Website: home-depot
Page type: cart
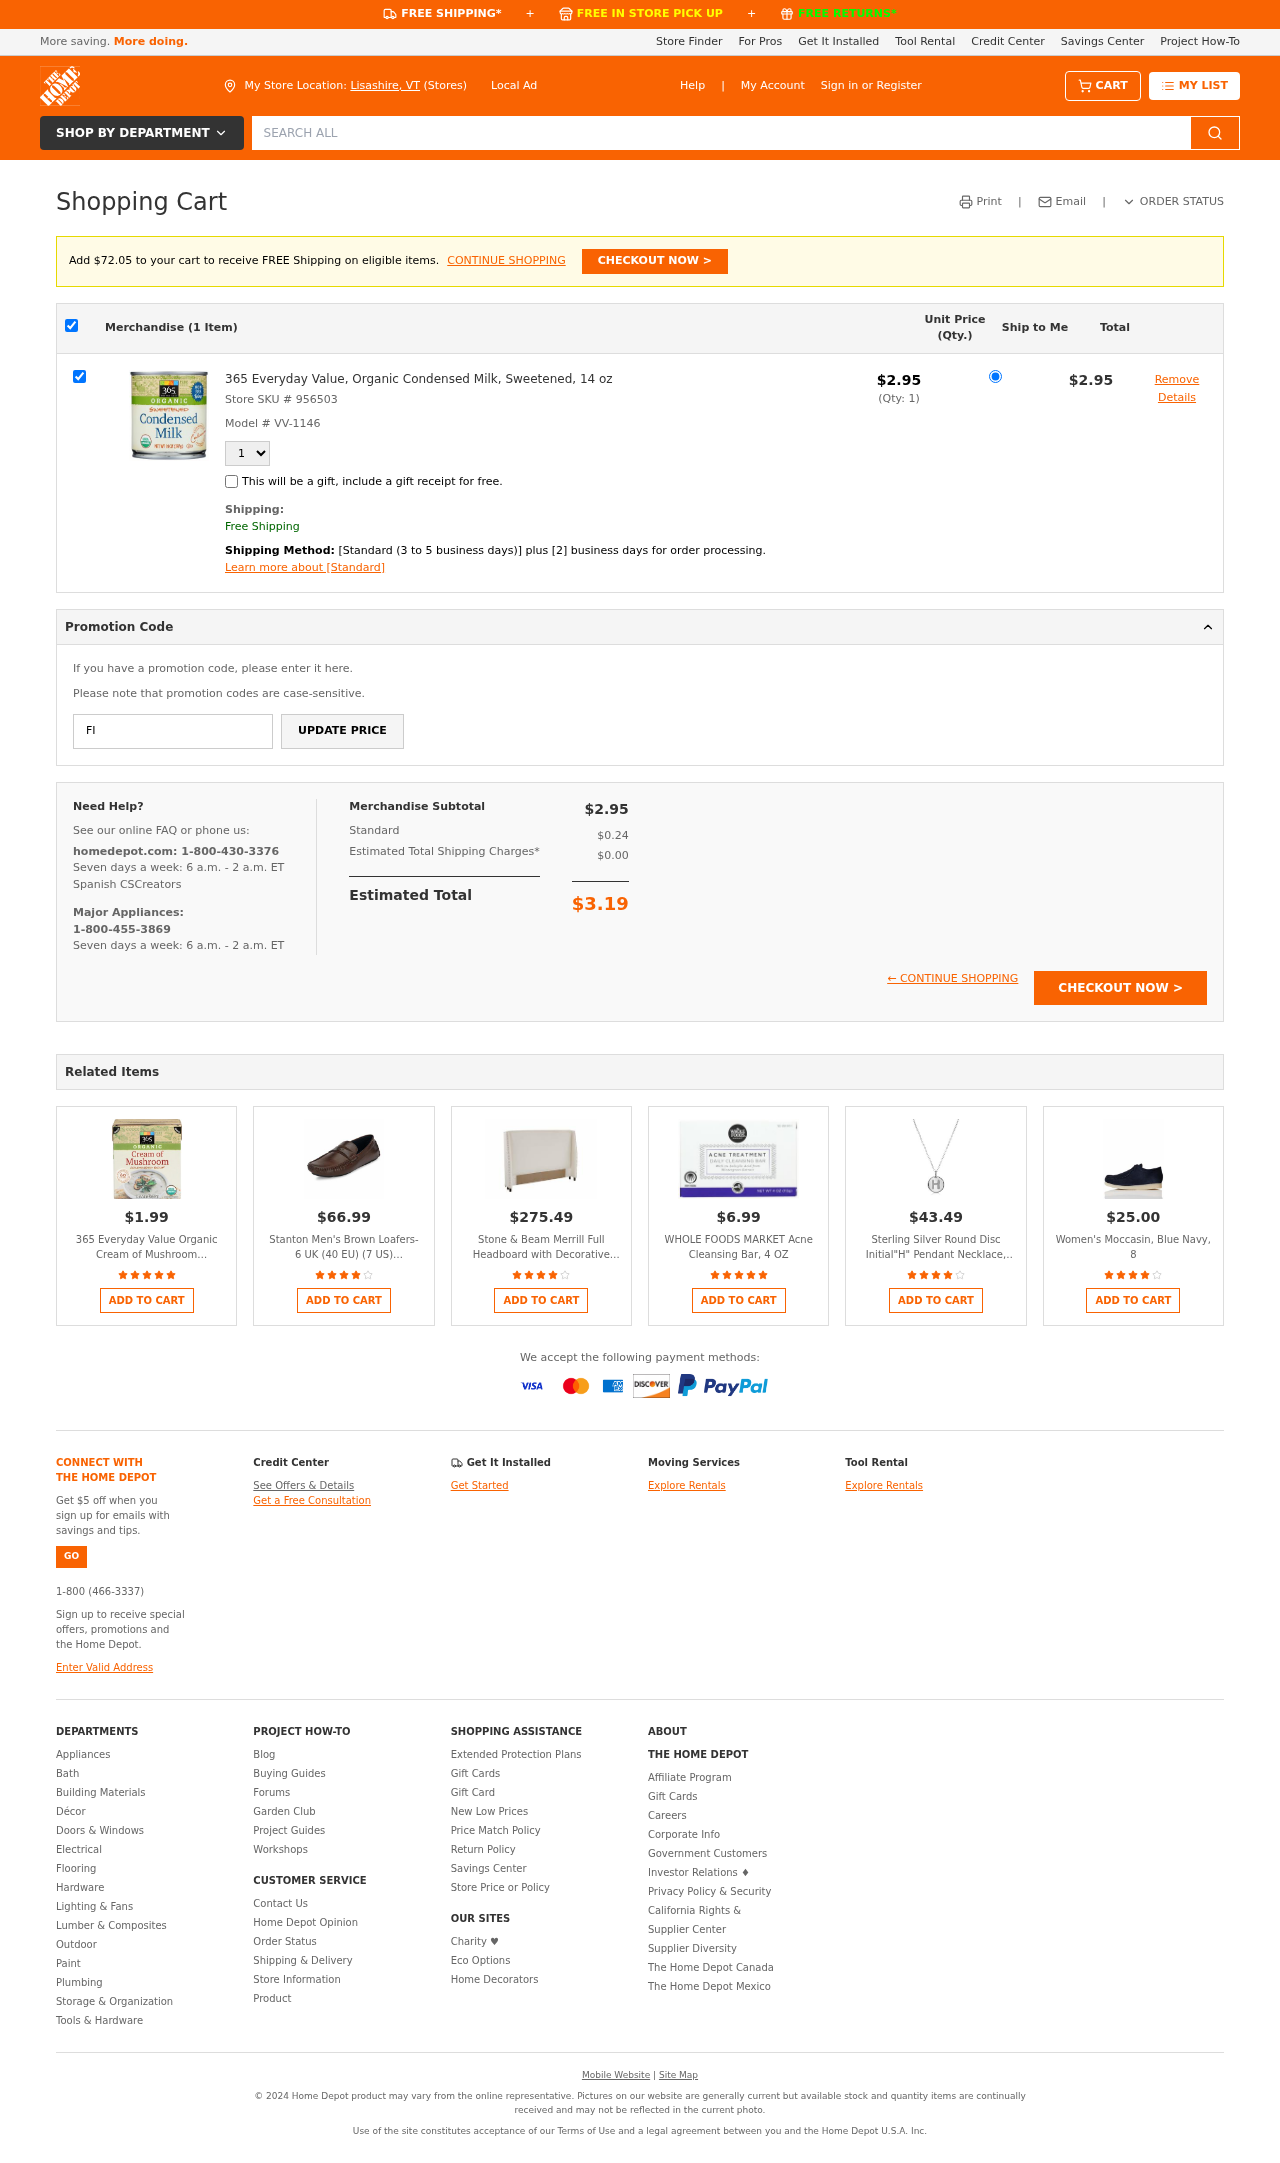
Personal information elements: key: PII_CITY_STATE
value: Lisashire, VT
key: PII_PROMO_CODE
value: FIRST66
Product elements: key: PRODUCT1_NAME
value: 365 Everyday Value, Organic Condensed Milk, Sweetened, 14 oz
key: PRODUCT1_PRICE
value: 2.95
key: PRODUCT1_QUANTITY
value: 1
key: PRODUCT2_NAME
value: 365 Everyday Value Organic Cream of Mushroom Condensed Soup, 11 Ounce
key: PRODUCT2_PRICE
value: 1.99
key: PRODUCT2_RATING
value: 4.6
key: PRODUCT3_NAME
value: Stanton Men's Brown Loafers-6 UK (40 EU) (7 US) (FK/YT1899/BRW)
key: PRODUCT3_PRICE
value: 66.99
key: PRODUCT3_RATING
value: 4.3
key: PRODUCT4_NAME
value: Stone & Beam Merrill Full Headboard with Decorative Nailhead Trim, 69" W, Natural
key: PRODUCT4_PRICE
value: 275.49
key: PRODUCT4_RATING
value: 3.9
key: PRODUCT5_NAME
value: WHOLE FOODS MARKET Acne Cleansing Bar, 4 OZ
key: PRODUCT5_PRICE
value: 6.99
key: PRODUCT5_RATING
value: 4.6
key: PRODUCT6_NAME
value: Sterling Silver Round Disc Initial"H" Pendant Necklace, 18.64"
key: PRODUCT6_PRICE
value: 43.49
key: PRODUCT6_RATING
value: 4.3
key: PRODUCT7_NAME
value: Women's Moccasin, Blue Navy, 8
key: PRODUCT7_PRICE
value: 25
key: PRODUCT7_RATING
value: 4.1
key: PRODUCT1_SKU
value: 956503
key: PRODUCT1_MODEL
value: VV-1146
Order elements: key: AMOUNT_TO_FREE_SHIPPING
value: $72.05
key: ORDER_NUM_ITEMS
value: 1
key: ORDER_SUBTOTAL
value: $2.95
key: ORDER_TAX
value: $0.24
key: ORDER_SHIPPING_COST
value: $0.00
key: ORDER_TOTAL
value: $3.19
Search elements: key: HEADER_SEARCH
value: SEARCH ALL